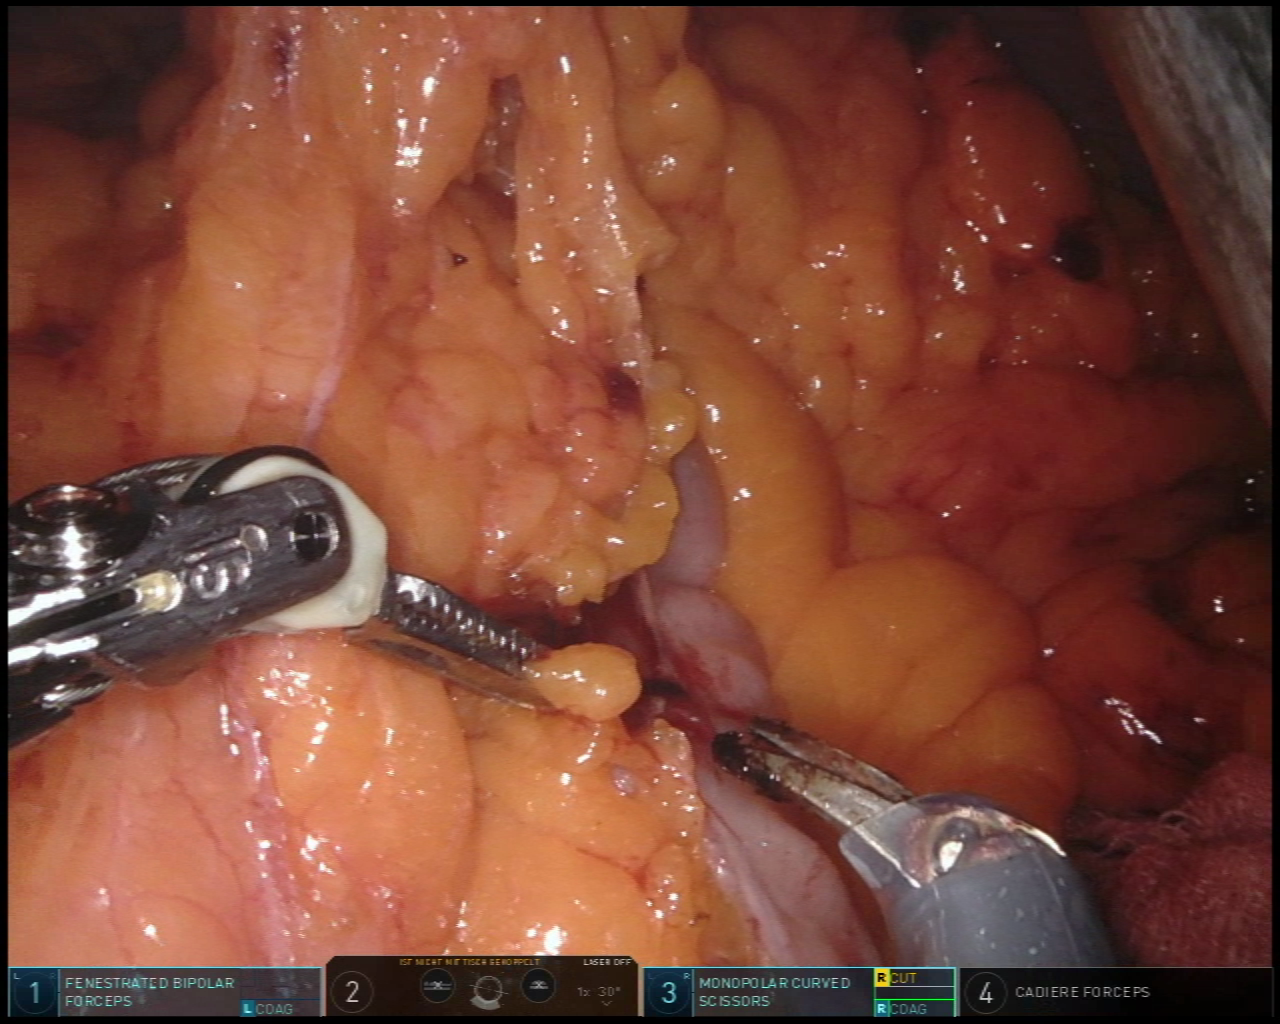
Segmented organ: colon
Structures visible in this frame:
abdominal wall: no
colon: yes
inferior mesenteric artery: no
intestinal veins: no
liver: no
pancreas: no
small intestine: no
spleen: no
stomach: no
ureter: no
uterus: no
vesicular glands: no